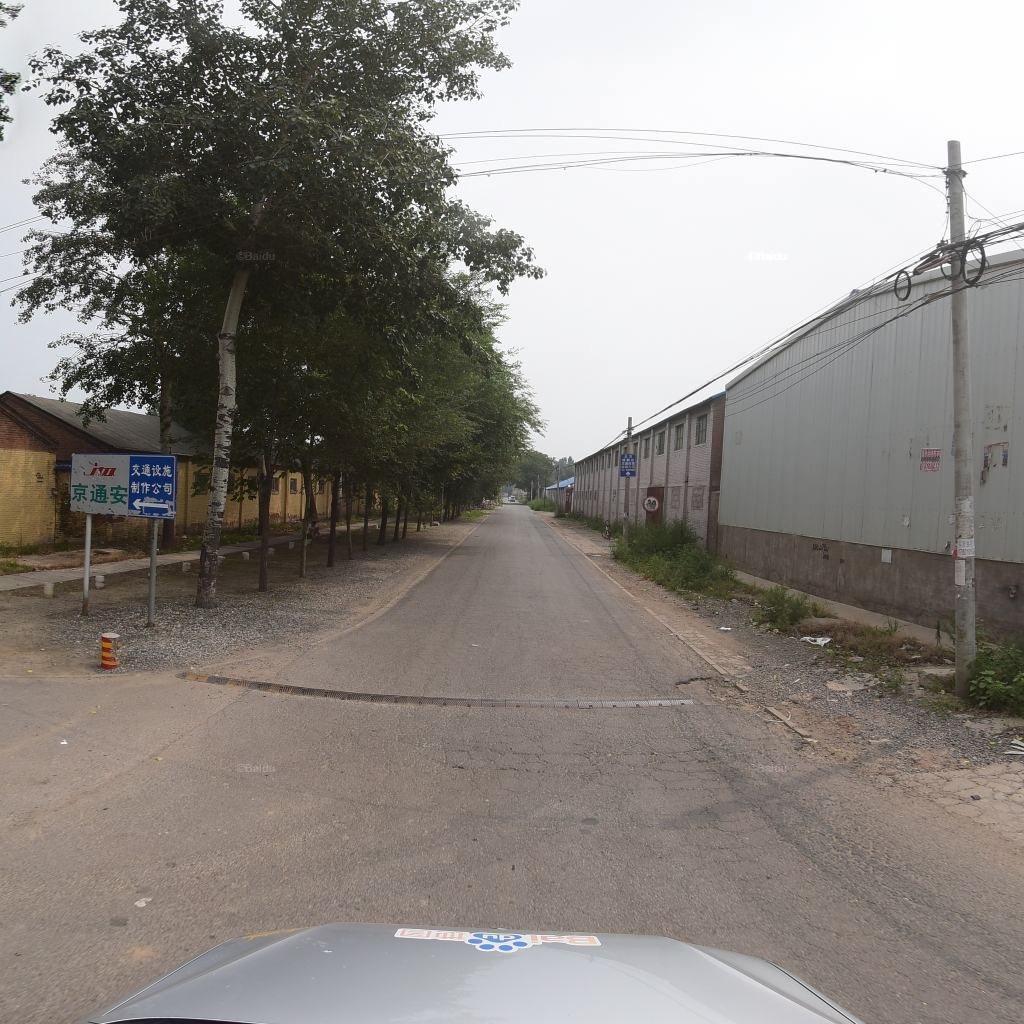
Region: Fengtai
Road damage annotations: longitudinal crack, pothole, alligator crack, transverse crack